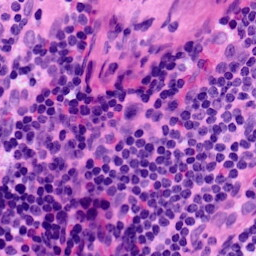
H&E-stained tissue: LymphNode